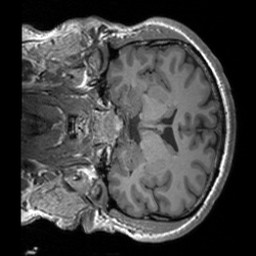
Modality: T1w
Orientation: coronal
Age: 33
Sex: male
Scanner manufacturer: siemens
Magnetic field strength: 3 T
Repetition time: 1.9 s
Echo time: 0.00252 s